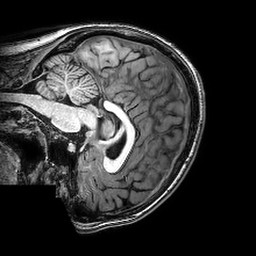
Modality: T1w
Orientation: sagittal
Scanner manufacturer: philips
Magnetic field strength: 3 T
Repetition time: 0.008199 s
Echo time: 0.00376 s